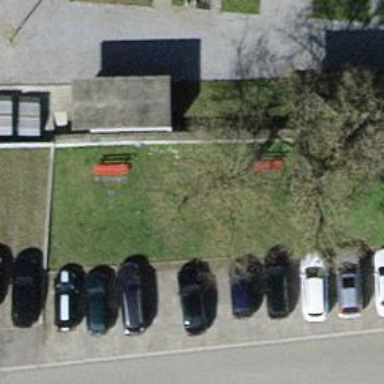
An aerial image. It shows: Bench.